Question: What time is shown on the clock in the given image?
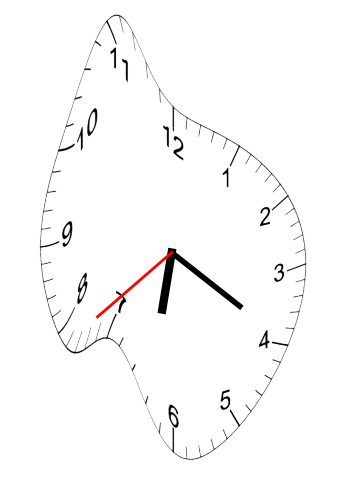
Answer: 06:19:38